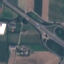
Label: Highway